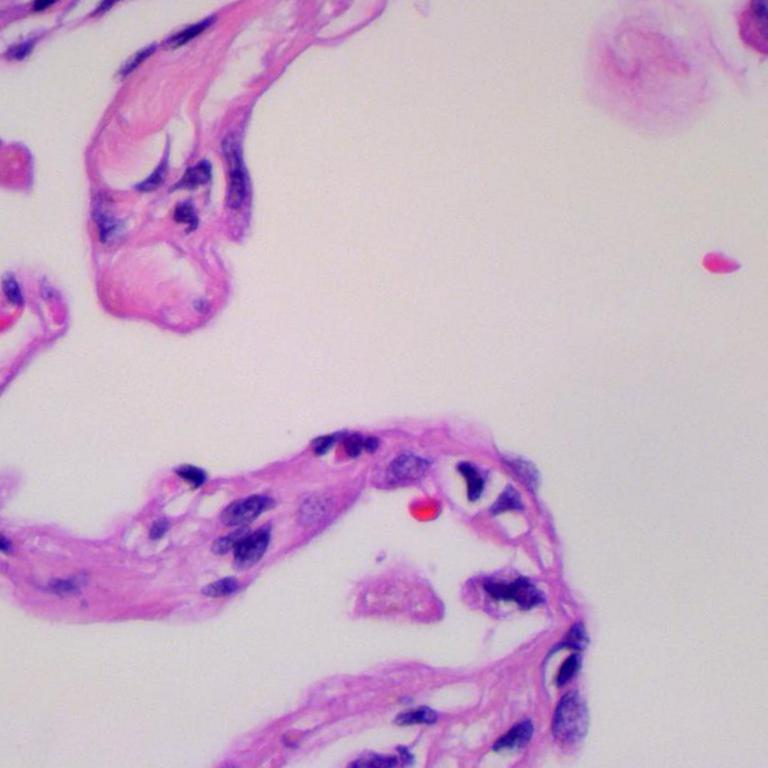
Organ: lung
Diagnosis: benign